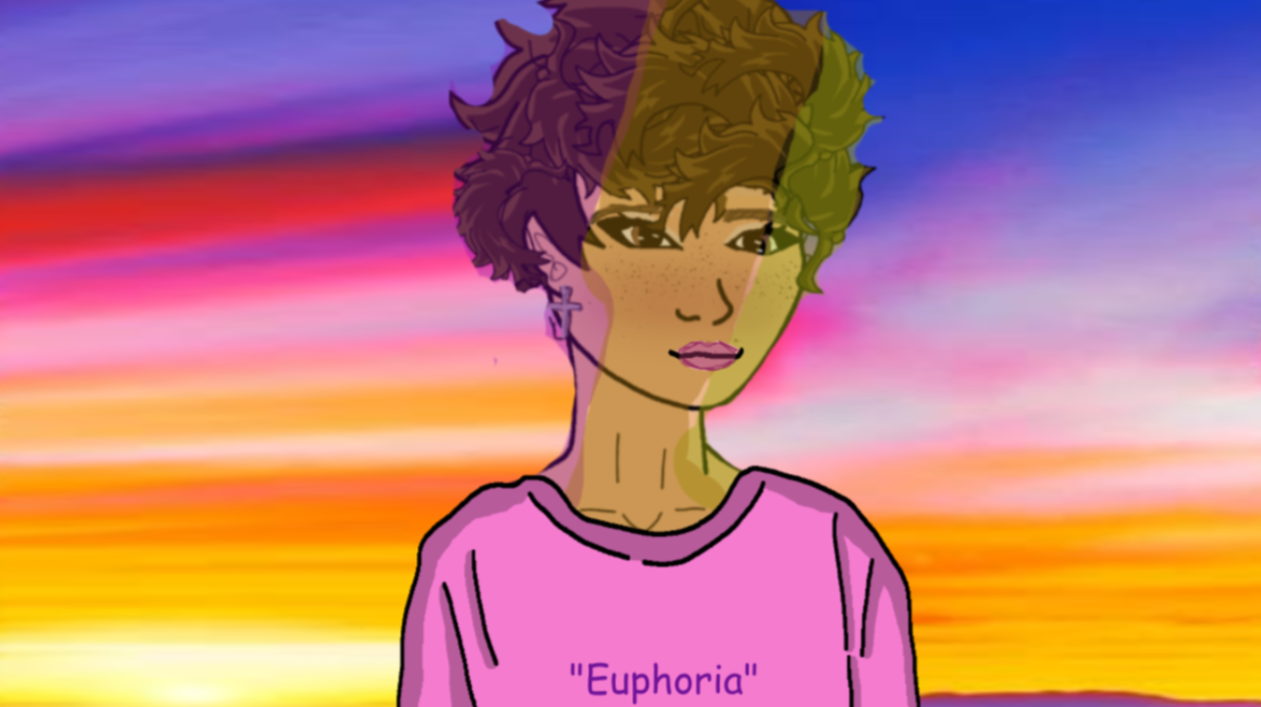
Label: 5_Doomer_Girl